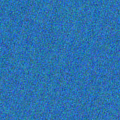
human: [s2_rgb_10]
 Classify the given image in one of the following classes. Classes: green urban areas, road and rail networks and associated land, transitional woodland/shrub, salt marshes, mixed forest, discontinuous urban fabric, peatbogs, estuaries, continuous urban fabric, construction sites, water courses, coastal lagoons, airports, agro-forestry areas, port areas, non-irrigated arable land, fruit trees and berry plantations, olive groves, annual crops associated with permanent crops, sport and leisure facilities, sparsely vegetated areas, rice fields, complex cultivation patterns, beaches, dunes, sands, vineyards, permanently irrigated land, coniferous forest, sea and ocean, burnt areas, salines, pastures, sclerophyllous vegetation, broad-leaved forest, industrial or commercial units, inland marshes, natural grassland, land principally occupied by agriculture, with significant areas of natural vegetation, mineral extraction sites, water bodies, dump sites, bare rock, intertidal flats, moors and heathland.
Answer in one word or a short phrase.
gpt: sea and ocean